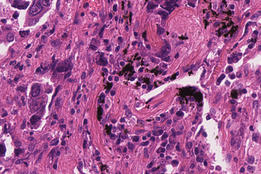
Tumor epithelial tissue: yes
Tumor-associated stroma tissue: yes
Normal tissue: no